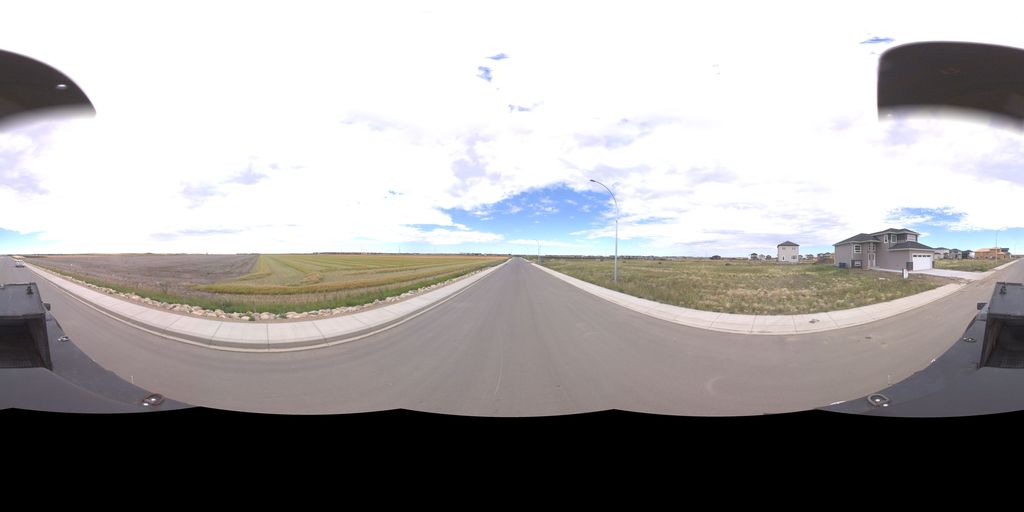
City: saskatoon